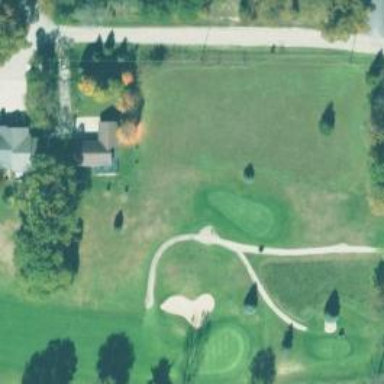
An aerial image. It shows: Service road designated as golf cart path.